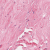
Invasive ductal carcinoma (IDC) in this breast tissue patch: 0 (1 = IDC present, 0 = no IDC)